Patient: sex M, age 63
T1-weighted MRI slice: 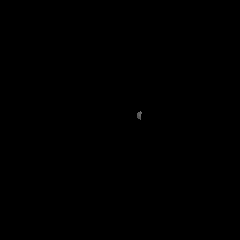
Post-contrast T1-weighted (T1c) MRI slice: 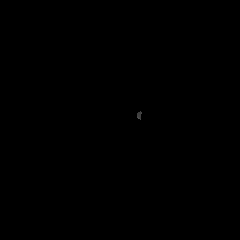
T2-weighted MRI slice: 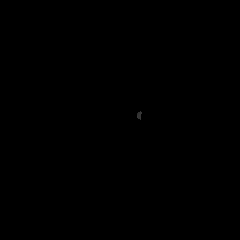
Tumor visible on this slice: no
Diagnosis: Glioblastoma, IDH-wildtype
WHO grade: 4